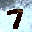
Label: 7